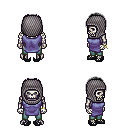
a pixel art fantasy rpg character, male body template, skeleton, chain tabard jacket, teal pants, gray parted hairstyle, chain hood, bracelets, ghillies, four views (front, back, left, right), 2x2 character sprite sheet, small pixel art, hard edges, no anti-aliasing